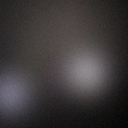
Screen state: off